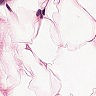
Metastatic tissue present: no